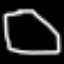
Label: octagon